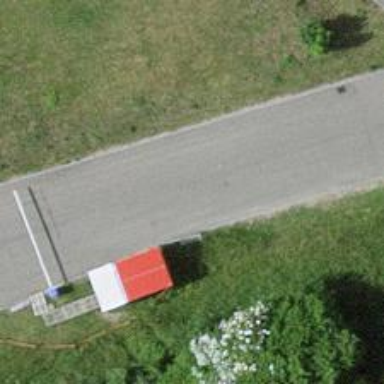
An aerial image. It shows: Lift gate barrier.